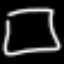
Label: square